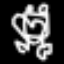
Label: frog